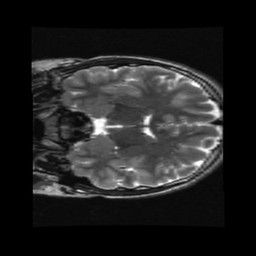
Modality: T2w
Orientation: coronal
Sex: male
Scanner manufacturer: ge
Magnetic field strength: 3 T
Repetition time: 5 s
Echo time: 0.1012 s